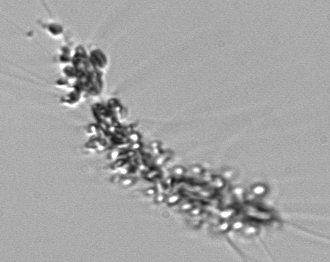
Label: Chaetoceros_didymus_TAG_external_flagellate